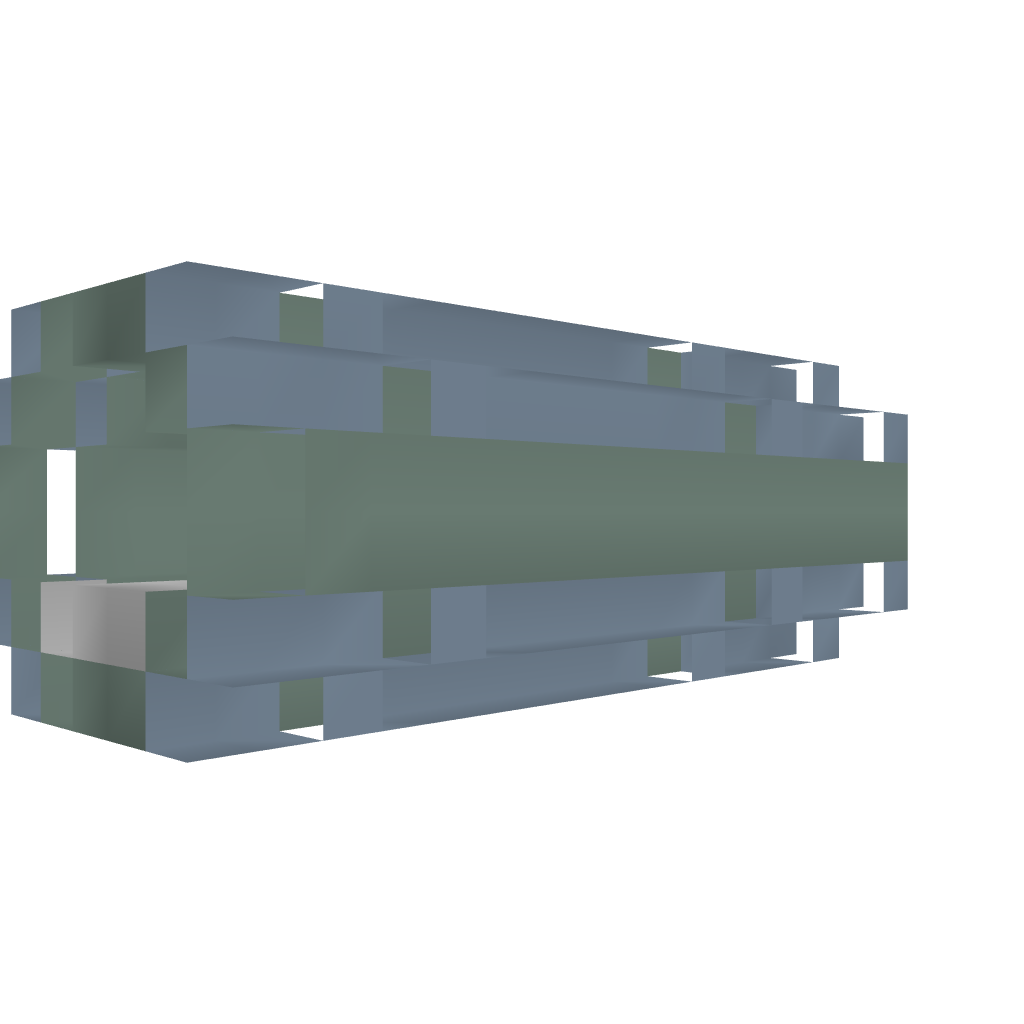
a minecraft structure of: Sewer template corner